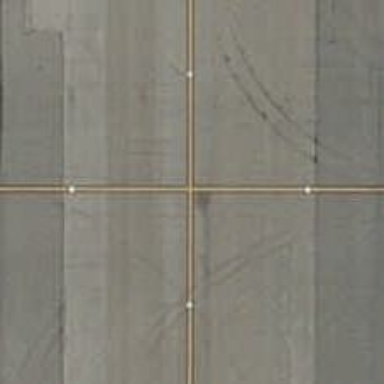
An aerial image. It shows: Image of taxiway at airport.